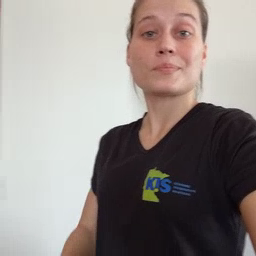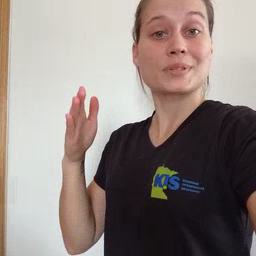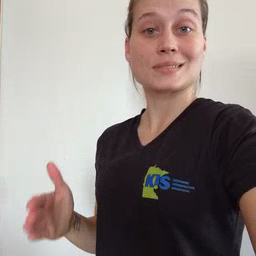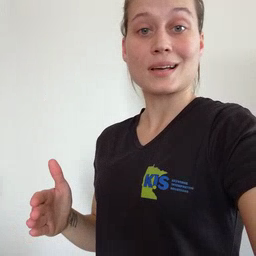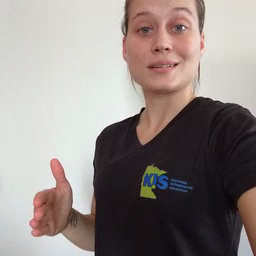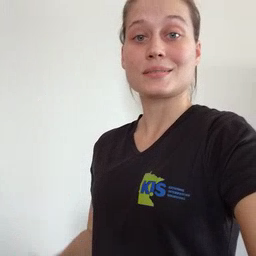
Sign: beside